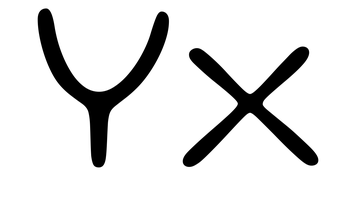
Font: Gluten_ExtraLight